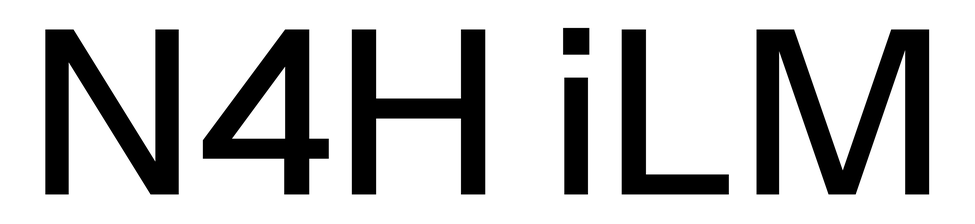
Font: InstrumentSans_Medium